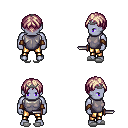
a pixel art fantasy rpg character, male body template, dark elf, purple skin, steel chest armor, gold greaves, white blonde parted hairstyle, iron tiara, cloth bracers, white slippers, dagger, four views (front, back, left, right), 2x2 character sprite sheet, small pixel art, hard edges, no anti-aliasing